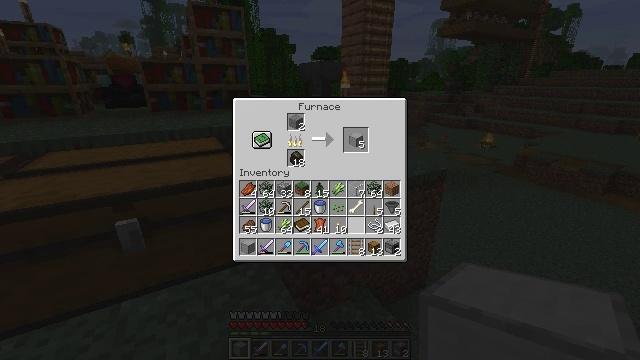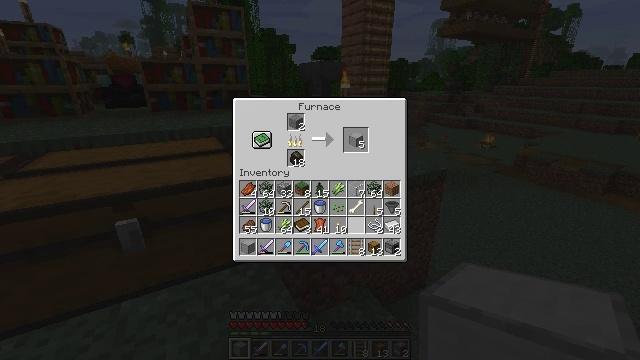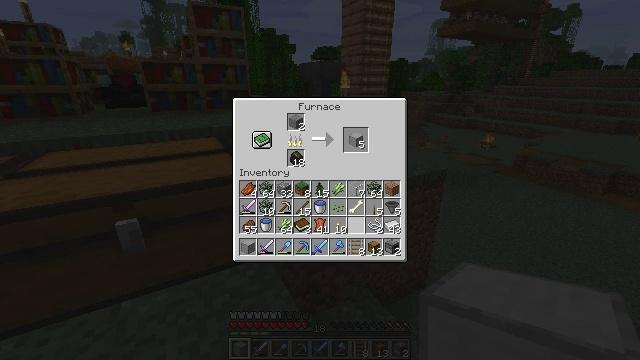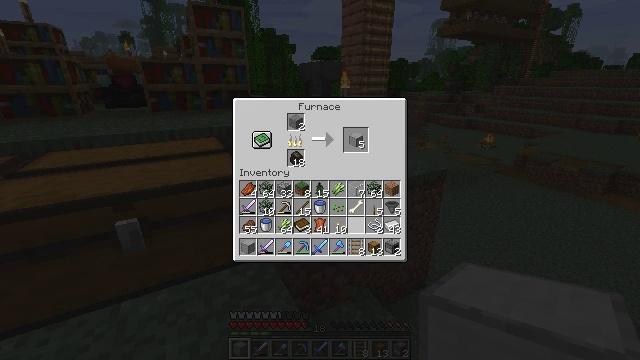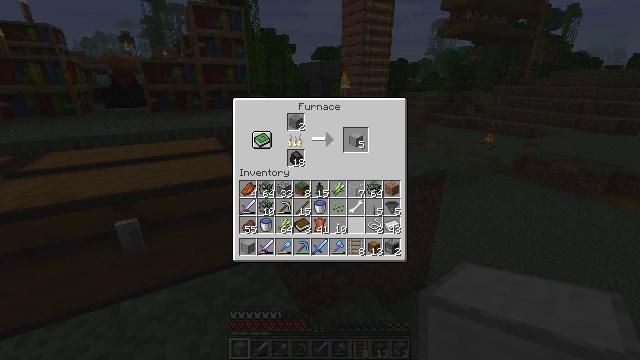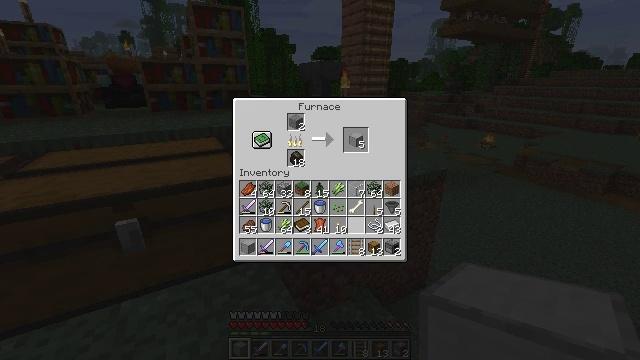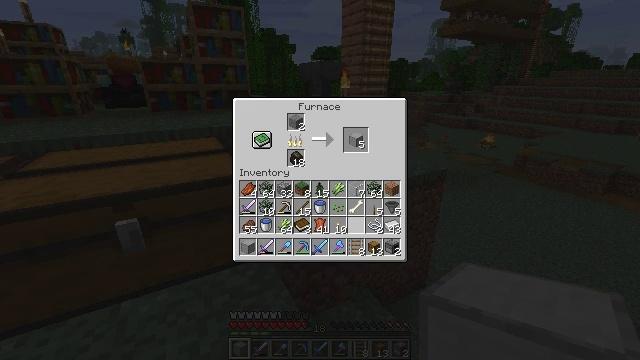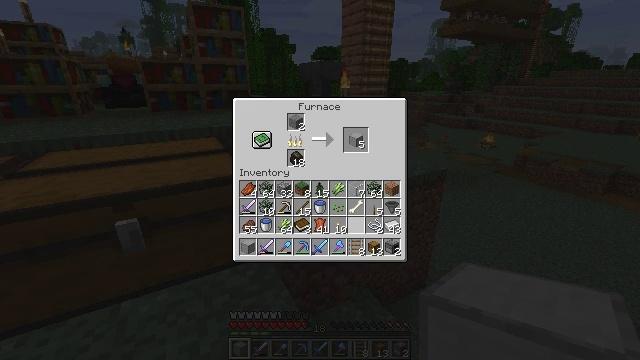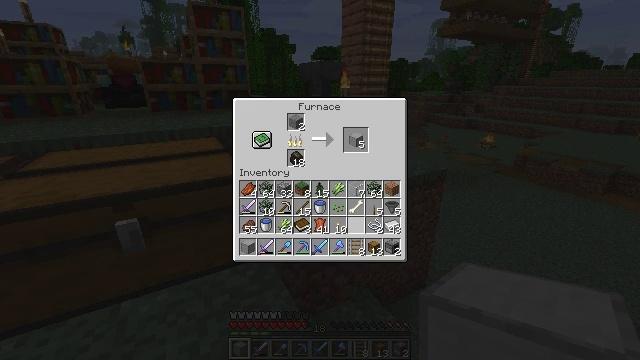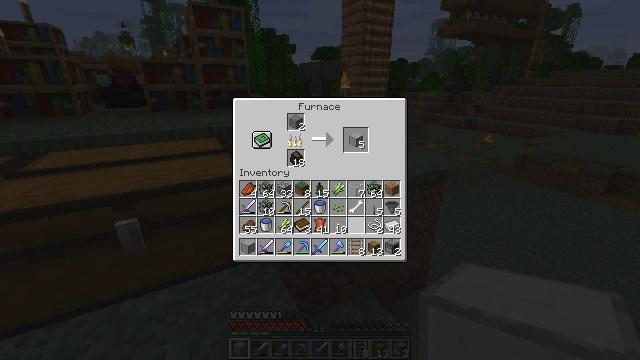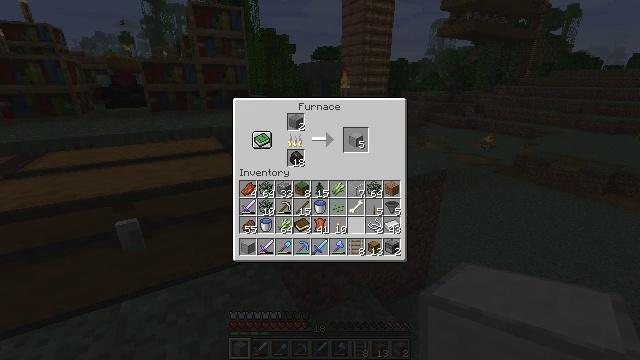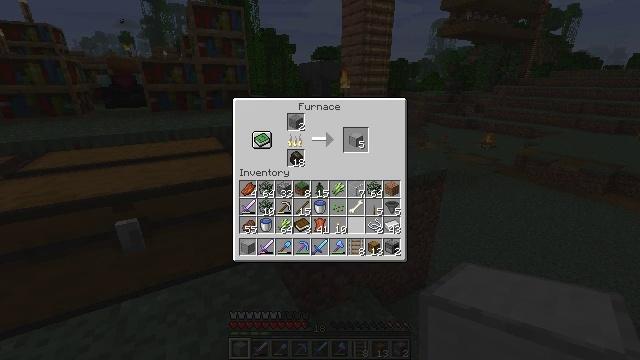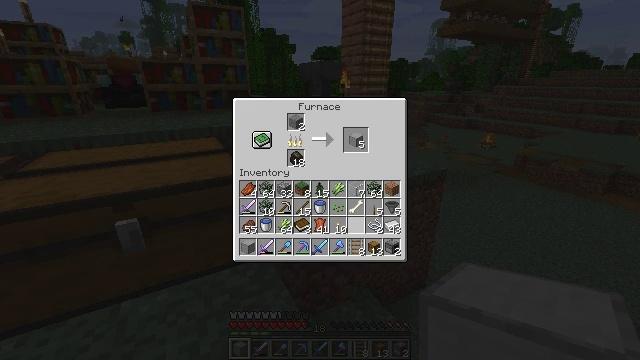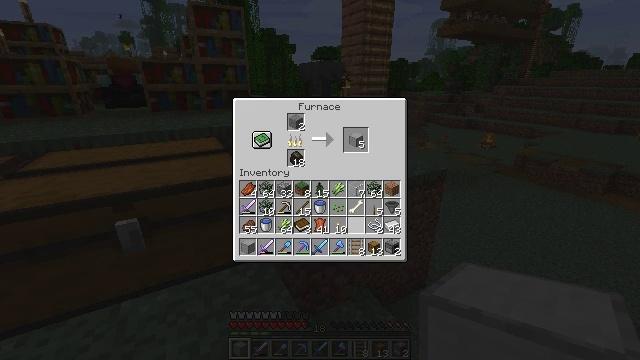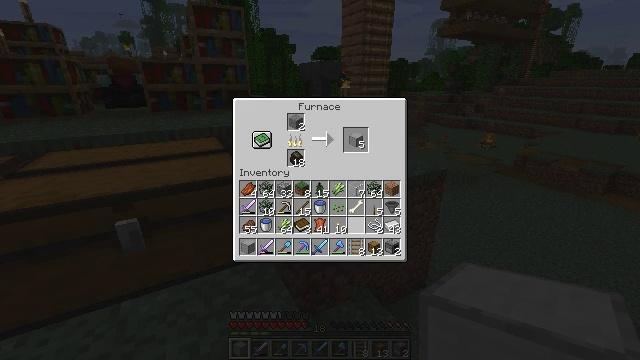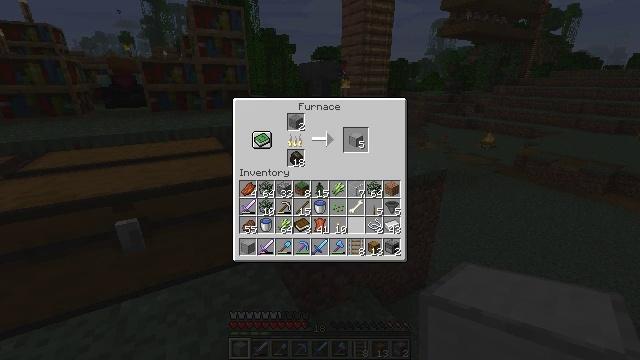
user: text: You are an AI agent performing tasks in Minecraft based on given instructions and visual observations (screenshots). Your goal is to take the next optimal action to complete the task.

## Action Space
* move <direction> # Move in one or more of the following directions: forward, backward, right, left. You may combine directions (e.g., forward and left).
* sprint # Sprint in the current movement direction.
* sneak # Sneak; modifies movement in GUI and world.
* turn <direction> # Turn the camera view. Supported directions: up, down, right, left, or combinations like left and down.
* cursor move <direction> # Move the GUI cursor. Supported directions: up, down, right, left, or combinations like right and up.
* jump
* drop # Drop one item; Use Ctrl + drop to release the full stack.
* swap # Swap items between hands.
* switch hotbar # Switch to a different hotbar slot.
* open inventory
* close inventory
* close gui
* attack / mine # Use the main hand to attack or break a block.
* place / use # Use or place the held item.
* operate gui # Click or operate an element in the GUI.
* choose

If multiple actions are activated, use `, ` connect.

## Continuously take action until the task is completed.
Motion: motion action
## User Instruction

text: Craft smooth stone in the furnace.
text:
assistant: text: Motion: no_op
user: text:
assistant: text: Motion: no_op
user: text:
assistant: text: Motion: no_op
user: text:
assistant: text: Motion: no_op
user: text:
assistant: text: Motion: no_op
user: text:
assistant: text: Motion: no_op
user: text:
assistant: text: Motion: no_op
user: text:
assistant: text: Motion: no_op
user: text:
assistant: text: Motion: no_op
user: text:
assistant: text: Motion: no_op
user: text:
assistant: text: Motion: no_op
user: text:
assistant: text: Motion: no_op
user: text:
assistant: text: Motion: no_op
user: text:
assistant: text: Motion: no_op
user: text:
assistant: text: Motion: no_op
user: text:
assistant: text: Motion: no_op
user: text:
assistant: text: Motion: no_op
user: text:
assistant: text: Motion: no_op
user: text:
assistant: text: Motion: no_op
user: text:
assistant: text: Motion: no_op
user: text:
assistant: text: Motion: no_op
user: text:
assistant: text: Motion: no_op
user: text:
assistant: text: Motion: no_op
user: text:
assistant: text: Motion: no_op
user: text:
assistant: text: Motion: no_op
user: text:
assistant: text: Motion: no_op
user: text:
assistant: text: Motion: no_op
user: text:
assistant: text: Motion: no_op
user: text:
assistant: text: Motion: no_op
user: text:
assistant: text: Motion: no_op